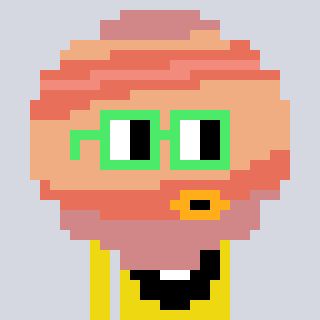
a pixel art character with square light green glasses, a jupiter-shaped head and a yellow-colored body on a cool background